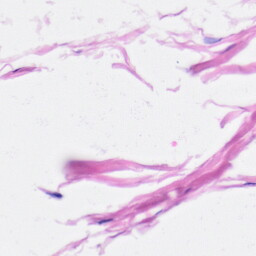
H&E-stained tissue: Heart